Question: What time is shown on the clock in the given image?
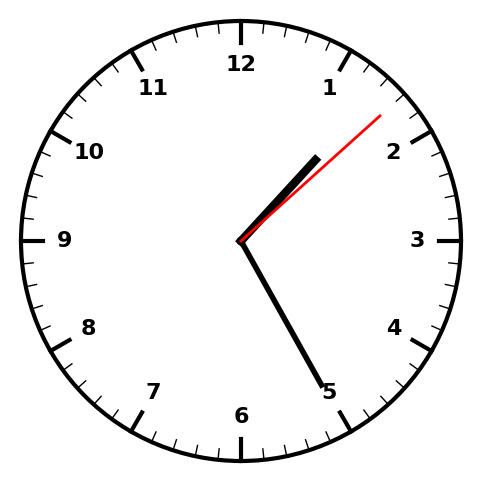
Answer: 01:25:08